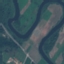
Land use / land cover class: River